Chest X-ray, AP view. Patient: 27 years old, sex M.
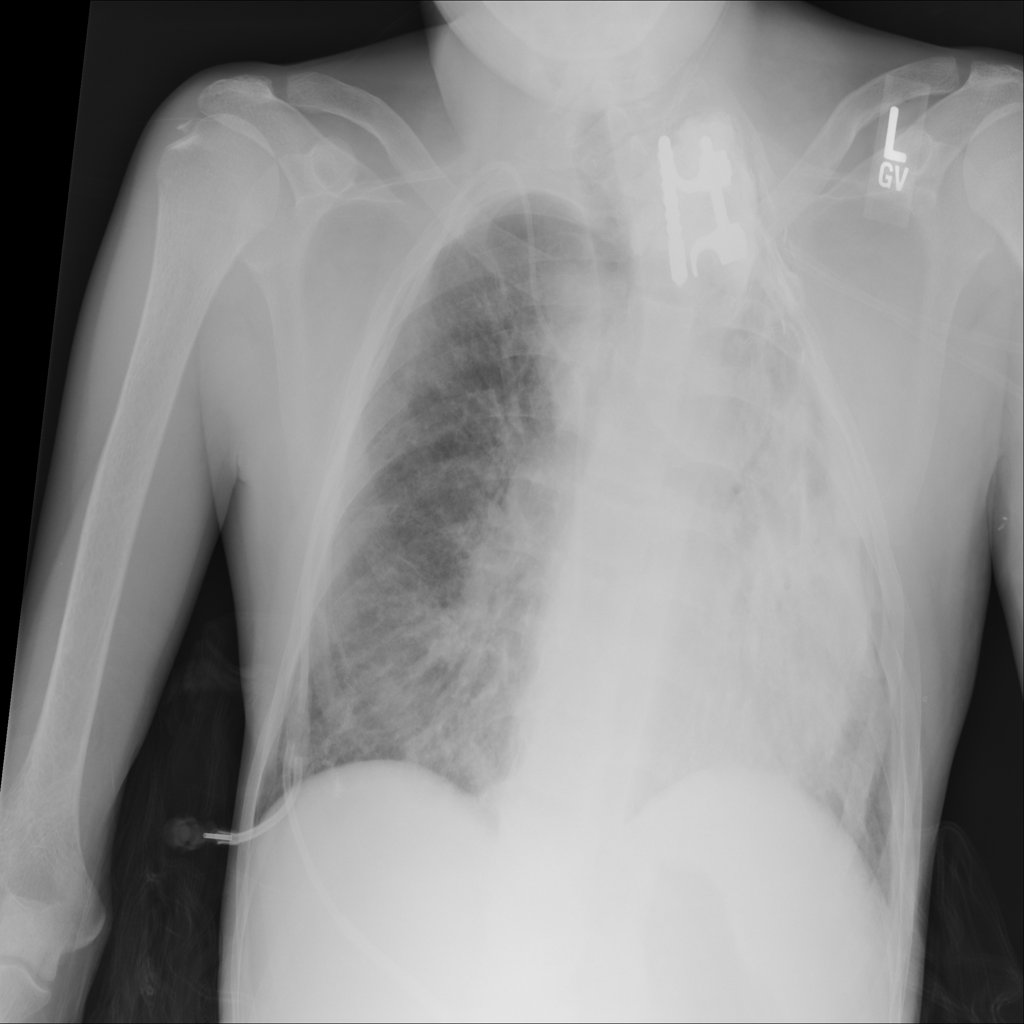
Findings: No Finding